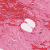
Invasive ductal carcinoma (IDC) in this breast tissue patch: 0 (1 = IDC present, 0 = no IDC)